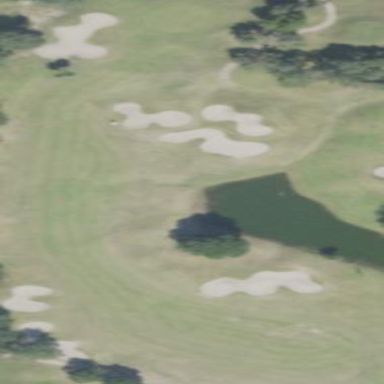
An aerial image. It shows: Golf fairway surrounded by grass.